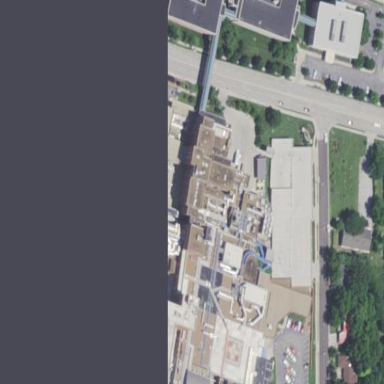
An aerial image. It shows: Hospital building.